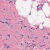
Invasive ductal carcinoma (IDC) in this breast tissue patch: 1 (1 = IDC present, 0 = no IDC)